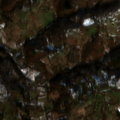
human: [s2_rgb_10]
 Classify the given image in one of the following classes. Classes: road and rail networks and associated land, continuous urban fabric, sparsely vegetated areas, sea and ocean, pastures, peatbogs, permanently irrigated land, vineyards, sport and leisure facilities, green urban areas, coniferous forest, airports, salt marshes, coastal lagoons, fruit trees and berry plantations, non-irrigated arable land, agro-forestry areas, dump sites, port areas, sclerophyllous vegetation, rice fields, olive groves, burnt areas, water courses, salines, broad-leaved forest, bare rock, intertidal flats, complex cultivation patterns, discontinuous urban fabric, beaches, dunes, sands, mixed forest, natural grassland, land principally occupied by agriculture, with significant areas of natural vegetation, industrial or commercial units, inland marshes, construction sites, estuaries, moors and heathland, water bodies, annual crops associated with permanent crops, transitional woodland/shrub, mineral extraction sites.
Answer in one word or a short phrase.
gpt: complex cultivation patterns, land principally occupied by agriculture, with significant areas of natural vegetation, broad-leaved forest